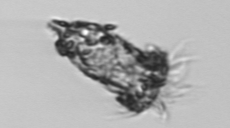
Label: Tintinnopsis